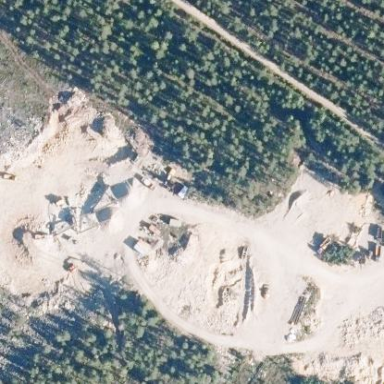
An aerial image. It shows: Quarry with gravel as the main resource.